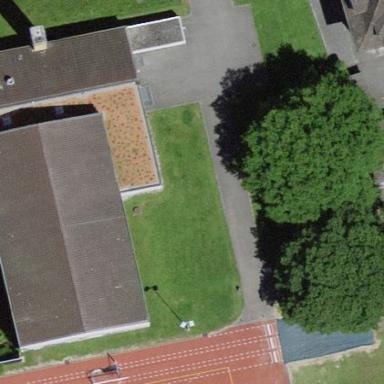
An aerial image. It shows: Building with gabled roof.